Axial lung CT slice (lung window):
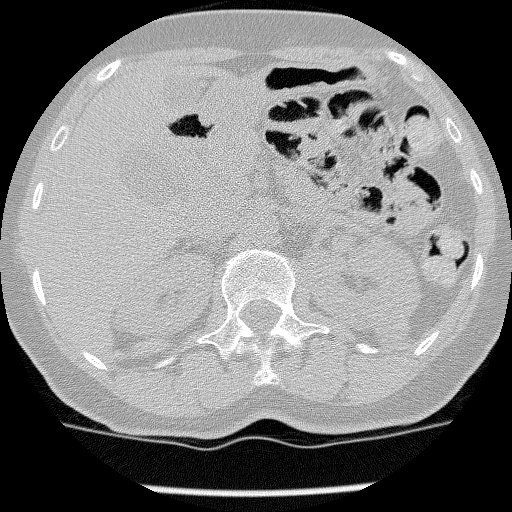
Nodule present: no